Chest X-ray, PA view. Patient: 49 years old, sex M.
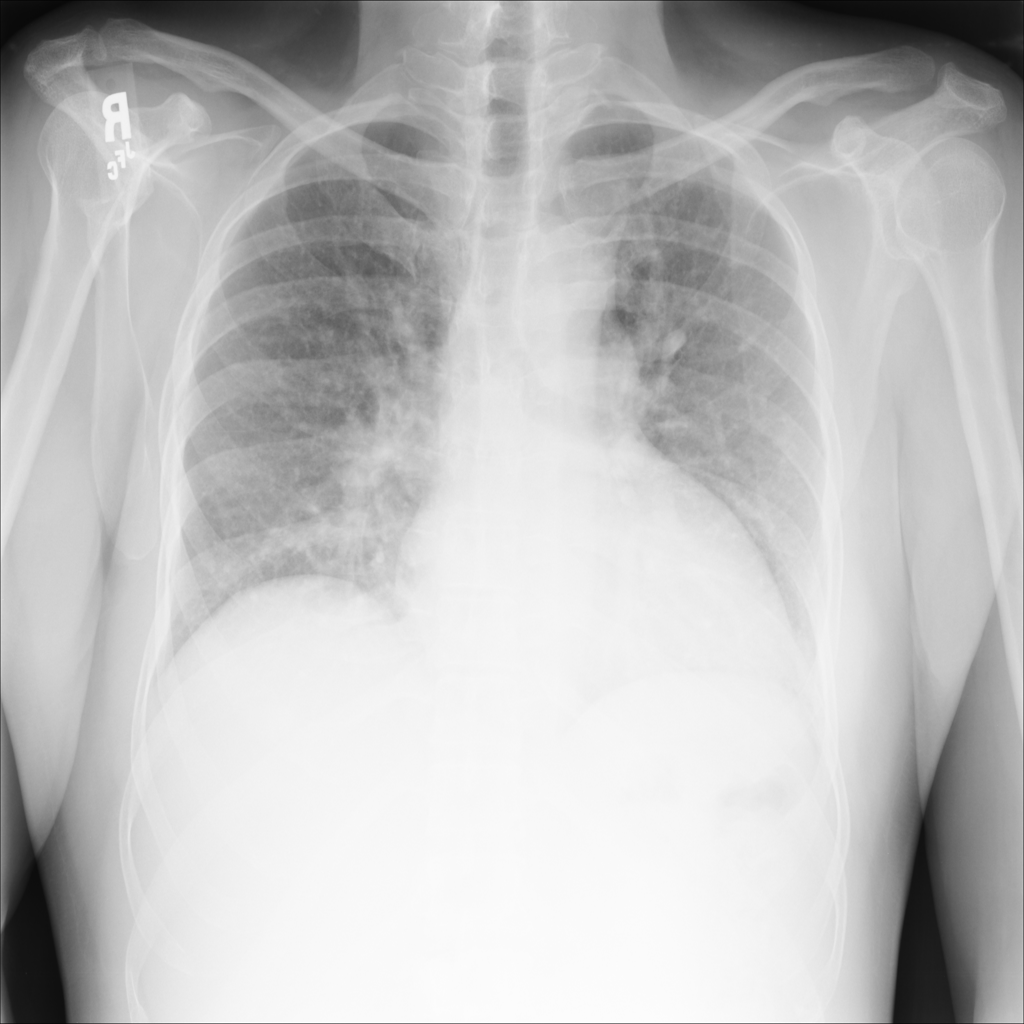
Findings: No Finding